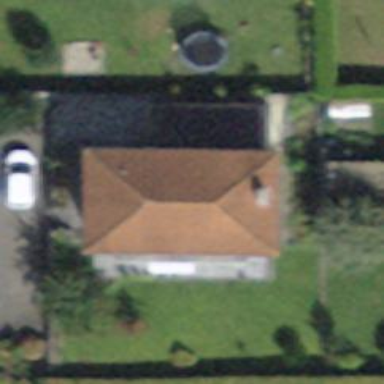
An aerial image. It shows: Detached building.